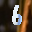
Label: 6